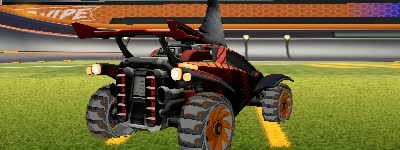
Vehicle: octane